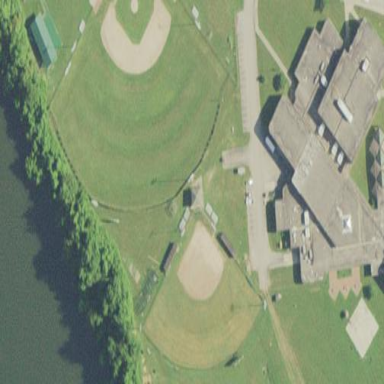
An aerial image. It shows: Baseball pitch for leisure and sports activities.